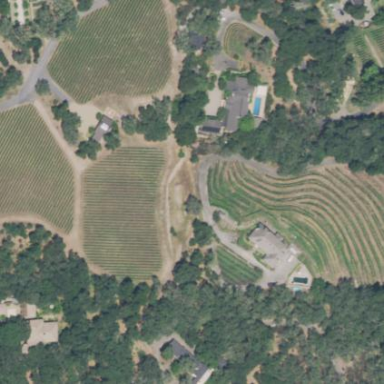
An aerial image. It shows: Vineyard growing wine grapes.